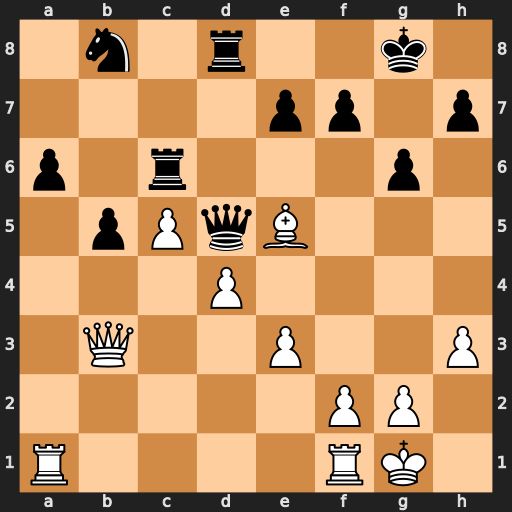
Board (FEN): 1n1r2k1/4pp1p/p1r3p1/1pPqB3/3P4/1Q2P2P/5PP1/R4RK1
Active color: w
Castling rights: -
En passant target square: -
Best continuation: Qxd5 Rxd5 Bxb8